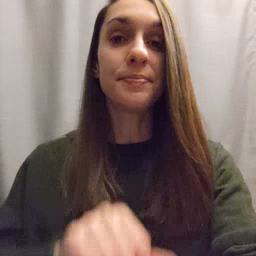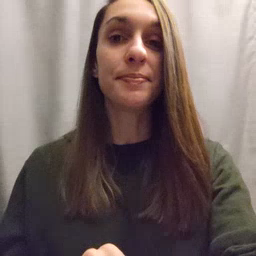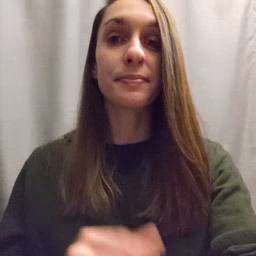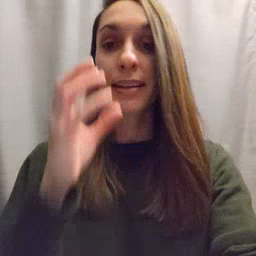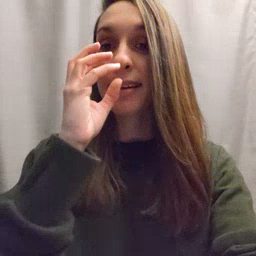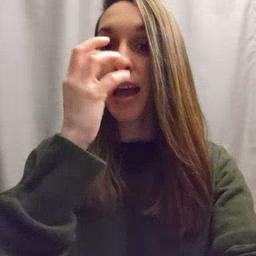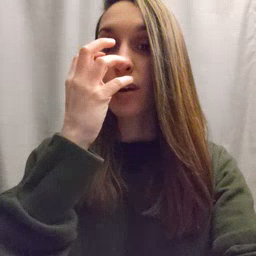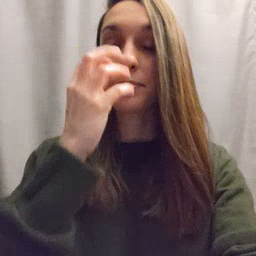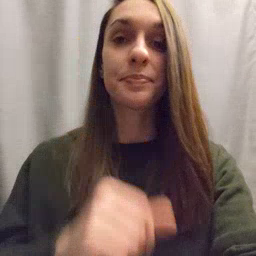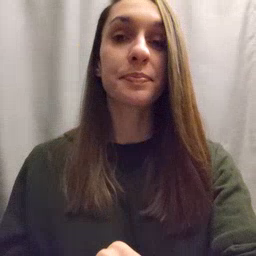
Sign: clown